Question: here is example of my problem. You can see that clickable search button places litle bit higher than search field.

'''
<div class="search_menu">
<%= form_tag search_index_path, :method => 'get' do %>
<%= text_field_tag :search, params[:search], :placeholder=> (I18n.t 'placeholder') %>
<%= image_submit_tag ('search_button_main.png'),:title=> (I18n.t 'search_now') %>
<%end%>
</div>
'''
'''
.search_menu {
display:block;
float:right;
width:200px;
height:30px;
}
'''
I tried to
'''
position:relative;
top:10px;
'''
For either search field or button but still every time search button is up in air.
What could cause this kind of problem?
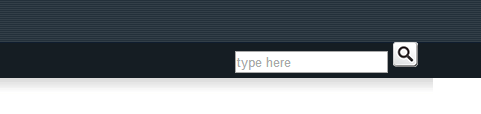
Answer: There are few ways to align the input field with image. Here is the one of the most easiest method by giving 'vertical-align:bottom' to image.
'''
.search_menu img{vertical-align:bottom; display:block;}
'''
:
After seeing the code its clear that instead of image an 'input type=image' is in used. so I've changed a code a little bit. Check the latest <URL>.
.'search_menu input[type="image"]{vertical-align:bottom; display:inline-block;}'